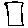
Label: square